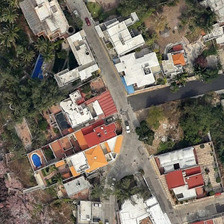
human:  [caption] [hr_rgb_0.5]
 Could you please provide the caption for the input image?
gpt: there are some colourful buildings standing on the both sides of this main street .

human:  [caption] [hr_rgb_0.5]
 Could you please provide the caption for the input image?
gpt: there are some colourful buildings standing on the both sides of this main street .

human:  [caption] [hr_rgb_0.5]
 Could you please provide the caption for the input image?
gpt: some buildings and green trees are in a resort .

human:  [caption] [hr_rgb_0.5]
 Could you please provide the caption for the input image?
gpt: some buildings and green trees are in a resort .

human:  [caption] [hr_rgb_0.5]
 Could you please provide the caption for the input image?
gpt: some buildings and green trees are in a resort .